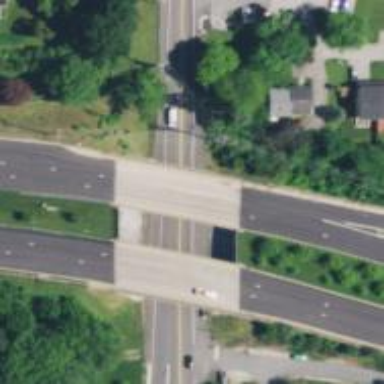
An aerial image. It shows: Trunk highway bridge with asphalt surface.